Aerial crown-view tile of a tropical tree (Barro Colorado Island, Panama), acquired 20250915:
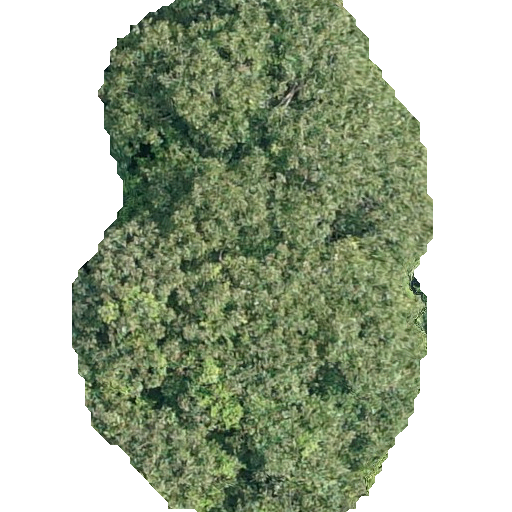
Species: Dipteryx oleifera
GBIF accepted scientific name: Dipteryx oleifera
Crown area: 228.365 m²